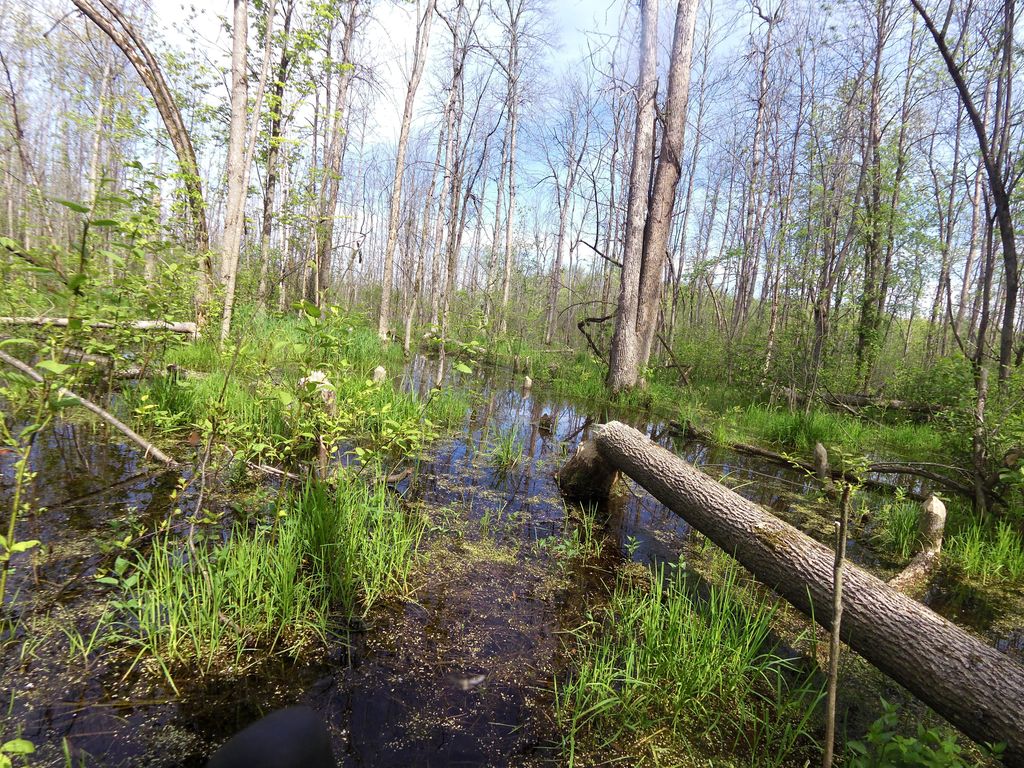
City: ottawa-gatineau